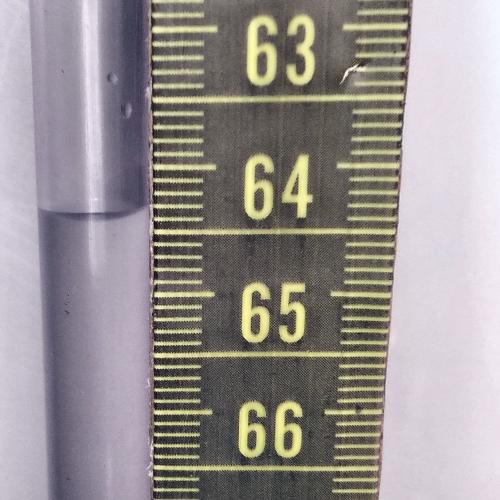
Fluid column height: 64.3 cm